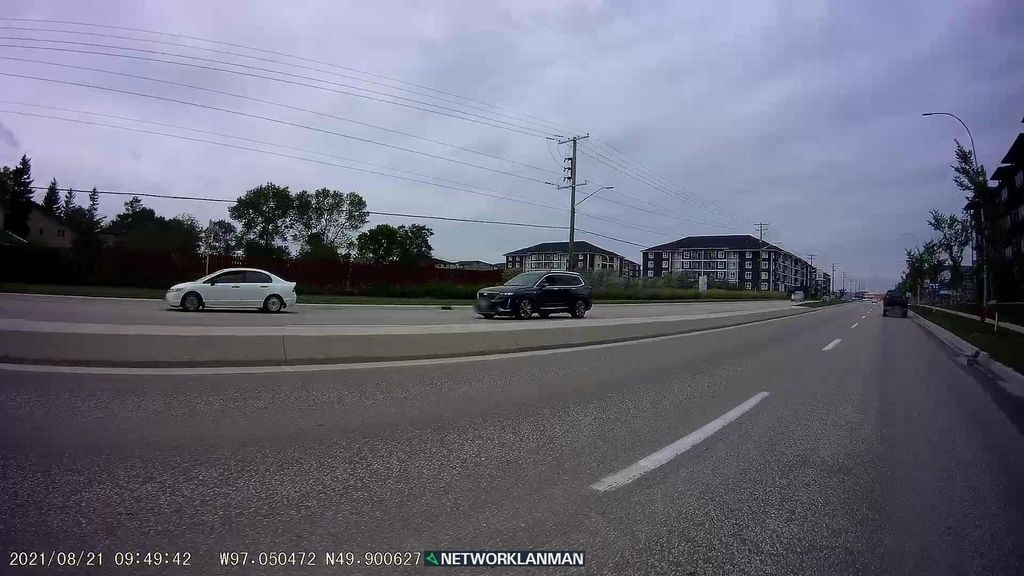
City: winnipeg